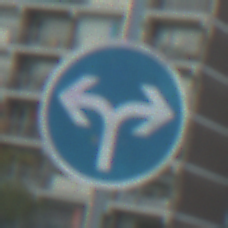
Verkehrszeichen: VorgeschriebeneFahrtrichtungRechtsOderLinks
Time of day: MorningAfternoon
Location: Outdoor (Urban)
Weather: PartlyCloudy
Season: NotSpecified
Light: Natural